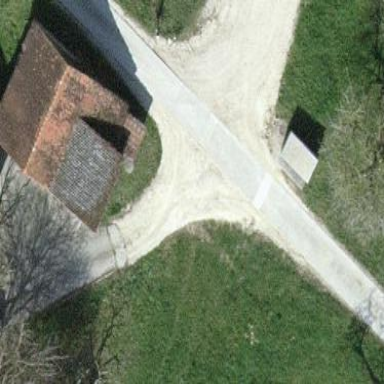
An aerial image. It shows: Farm building.